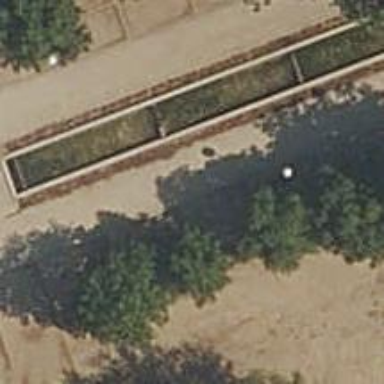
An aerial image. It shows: Brown bench.